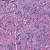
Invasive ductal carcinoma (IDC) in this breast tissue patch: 1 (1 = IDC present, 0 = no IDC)